Question: How do i return data from my data table into the textboxes on my form?
'''
using System;
using System.Collections.Generic;
using System.Linq;
using System.Text;
using System.Threading.Tasks;
namespace BLL
{
public class tickets
{
public DAL.TicketsDataSet.TicketDetailsDataTable GetData()
{
DAL.TicketsDataSetTableAdapters.TicketDetailsTableAdapter TicketDetailsTableAdapter1 = new DAL.TicketsDataSetTableAdapters.TicketDetailsTableAdapter();
return TicketDetailsTableAdapter1.GetTicketDetails();
}
}
}
'''
My TicketDetails.xsd

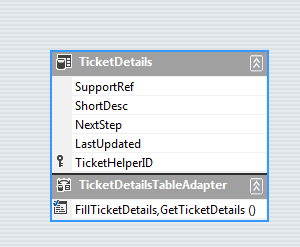
Answer: From the likes of your code, you're using DataSet(xsd) in visual studio, try doing this.
1. Check if you have a Fill() command from your table
2. Code like this
// testdbDataSet came from here

// initialize your data table from the dataset
testdbDataSet.testtableDataTable ts =
new WindowsFormsApplication1.testdbDataSet.testtableDataTable();
// fill your datatable using the Fill command
testtableTableAdapter.Fill(ts);
// get the record from the rowIndex and columnIndex to your textbox or string
string test = ts.Rows[0][0].ToString();'
This is how it worked in my case.
1.
2.
3.
4.